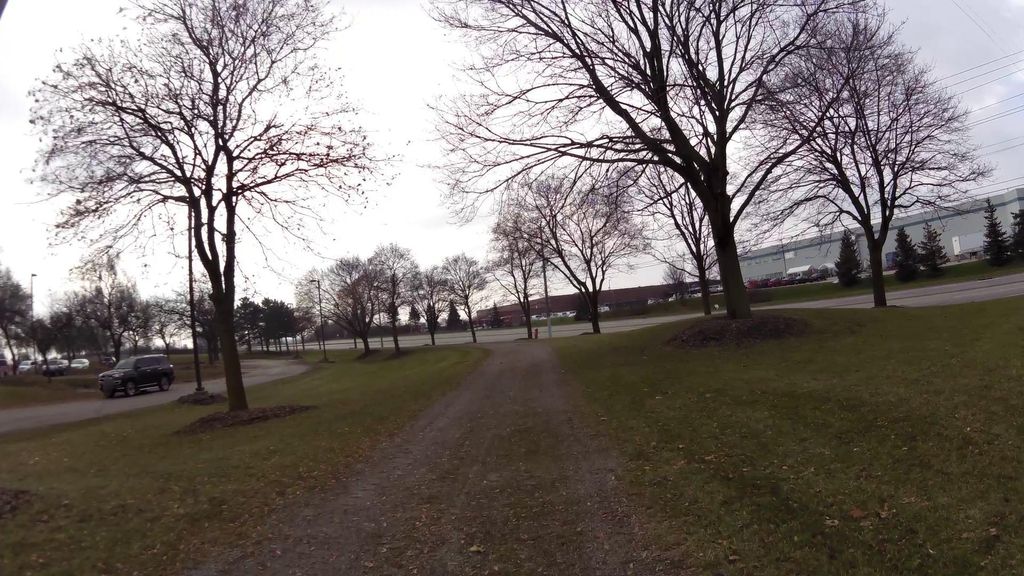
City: kitchener-waterloo